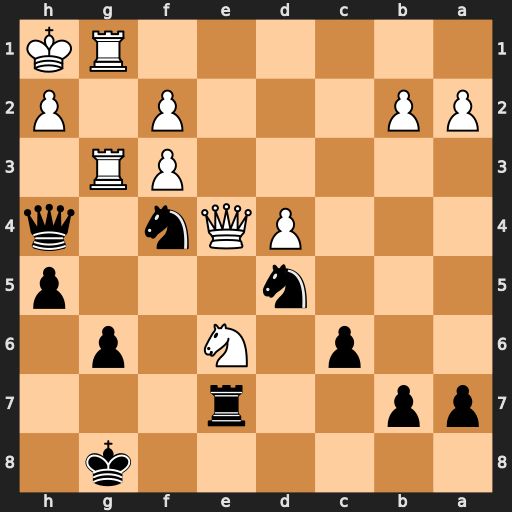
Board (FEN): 6k1/pp2r3/2p1N1p1/3n3p/3PQn1q/5PR1/PP3P1P/6RK
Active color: b
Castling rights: -
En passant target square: -
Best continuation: Rxe6 Rxg6+ Rxg6 Rxg6+ Nxg6